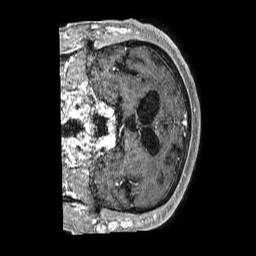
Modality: T1w
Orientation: coronal
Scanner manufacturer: philips
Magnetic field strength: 1.5 T
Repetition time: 0.007605 s
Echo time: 0.003457 s